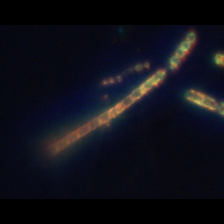
Taxon: Chaetoceros
Group: Diatoms